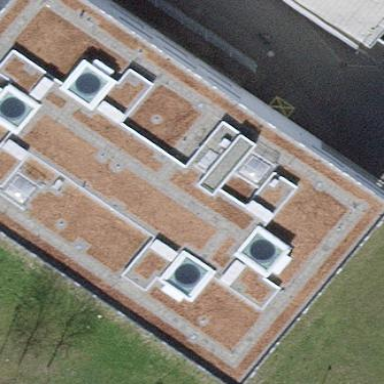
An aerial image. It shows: School building.